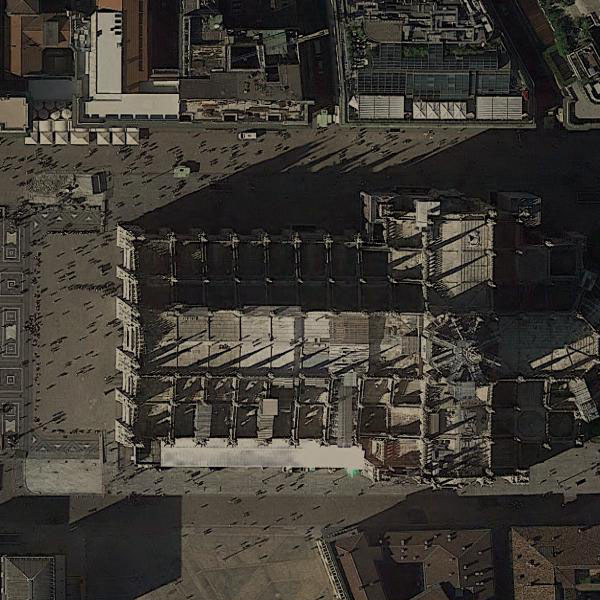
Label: Church